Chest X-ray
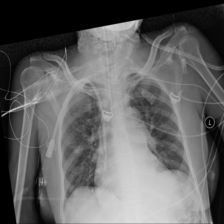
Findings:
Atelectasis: negative
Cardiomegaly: negative
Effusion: negative
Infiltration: negative
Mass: negative
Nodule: negative
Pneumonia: negative
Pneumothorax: negative
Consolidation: positive
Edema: negative
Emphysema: negative
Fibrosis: negative
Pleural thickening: negative
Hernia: negative